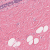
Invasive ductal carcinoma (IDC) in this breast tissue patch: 0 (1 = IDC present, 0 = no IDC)